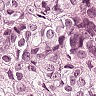
Metastatic tissue present: yes